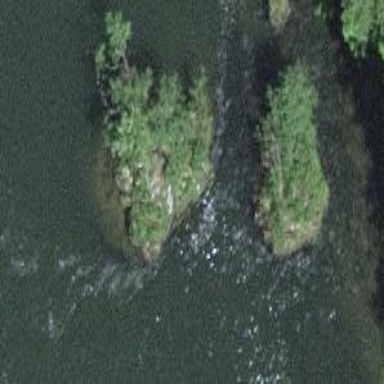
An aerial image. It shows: Deciduous broadleaved scrub on islet.